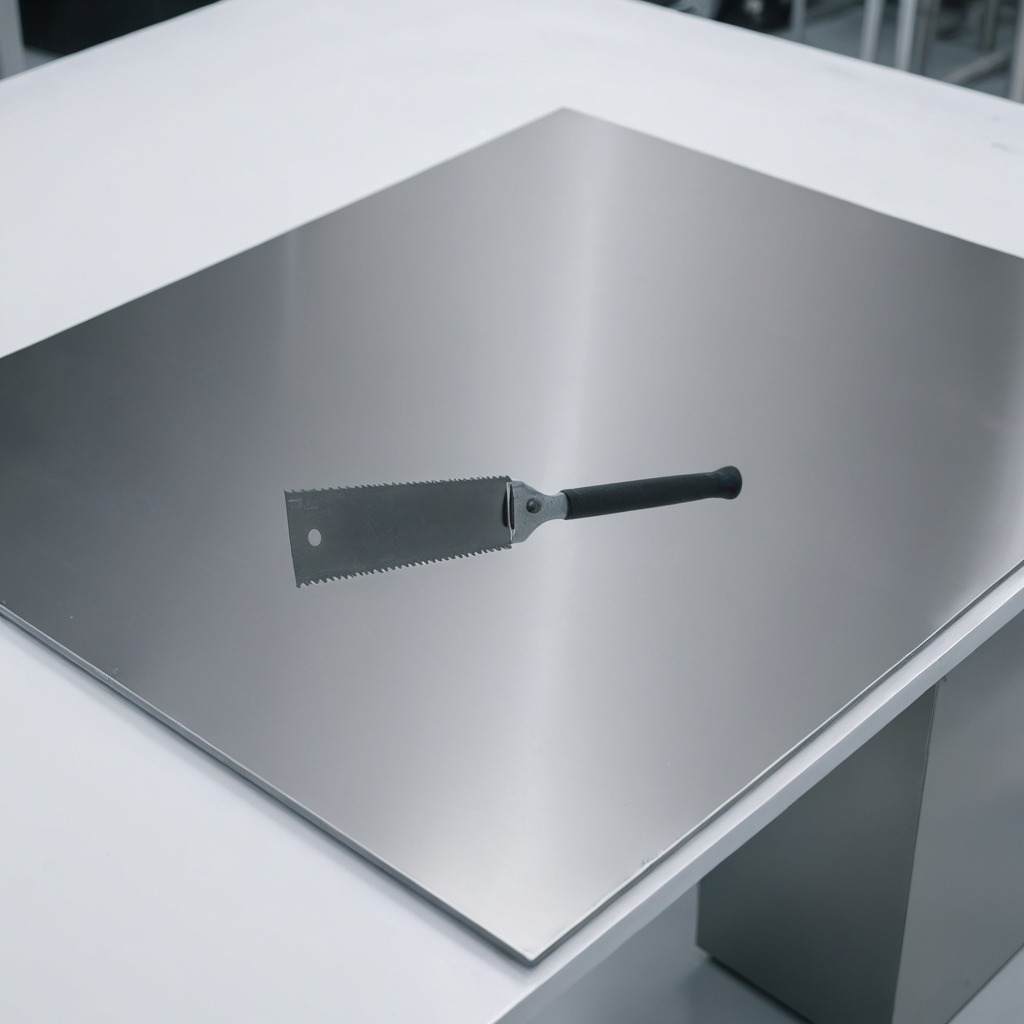
A handheld metal saw is lying on the stainless steel table.